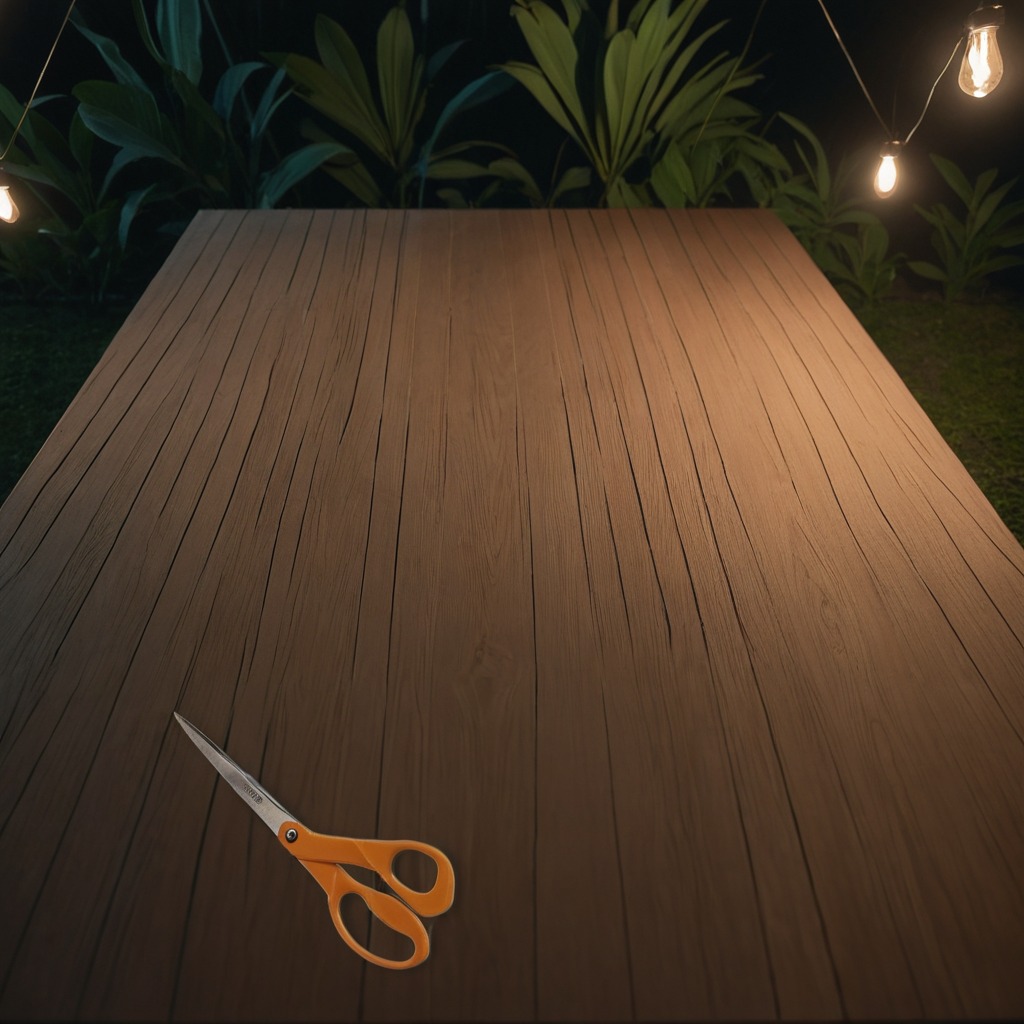
A scissor lying on the wooden table inside a jungle field workshop tent at night